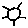
Label: sun